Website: bh-photo
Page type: billing-address
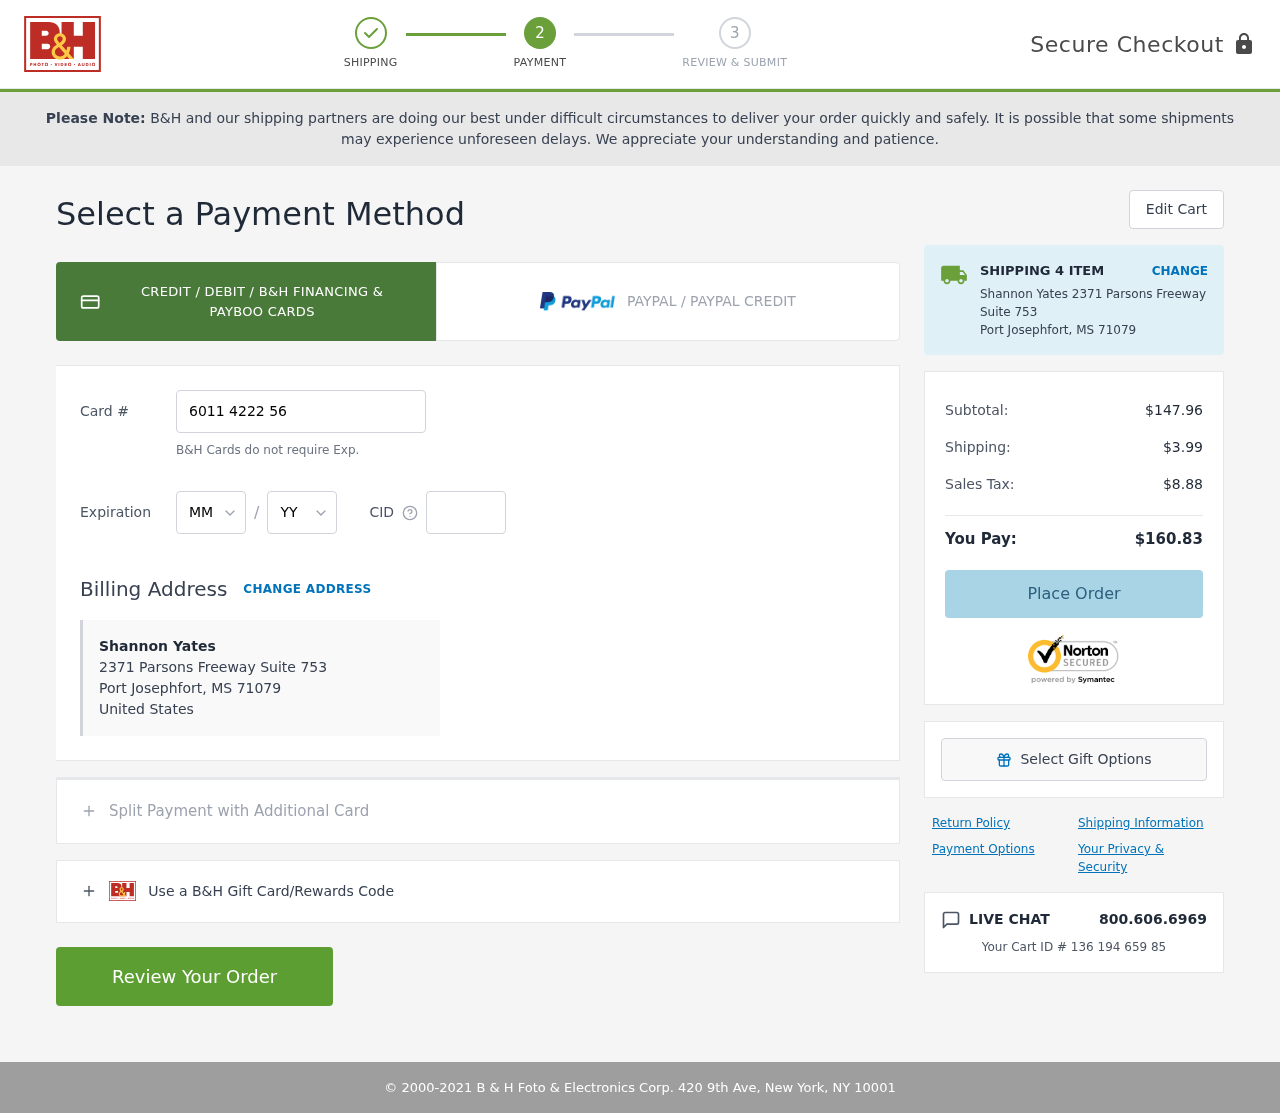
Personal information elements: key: PII_CARD_CVV
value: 624
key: PII_CARD_EXPIRY_MONTH
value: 04
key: PII_CARD_EXPIRY_YEAR
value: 30
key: PII_CARD_NUMBER
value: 6011 4222 5603 9819
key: PII_CITY
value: Port Josephfort
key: PII_COUNTRY
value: United States
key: PII_FULLNAME
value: Shannon Yates
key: PII_POSTCODE
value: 71079
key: PII_STATE_ABBR
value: MS
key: PII_STREET
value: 2371 Parsons Freeway Suite 753
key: PII_FULLNAME2
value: Shannon Yates
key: PII_CITY_STATE
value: Port Josephfort, MS
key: PII_POSTCODE_FULL
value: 71079
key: PII_POSTCODE_NUMERIC
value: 71079
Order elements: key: ORDER_NUM_ITEMS
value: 4
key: ORDER_SUBTOTAL
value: $147.96
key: ORDER_SHIPPING_COST
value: $3.99
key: ORDER_TAX
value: $8.88
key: ORDER_TOTAL
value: $160.83
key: ORDER_ID
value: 136 194 659 85